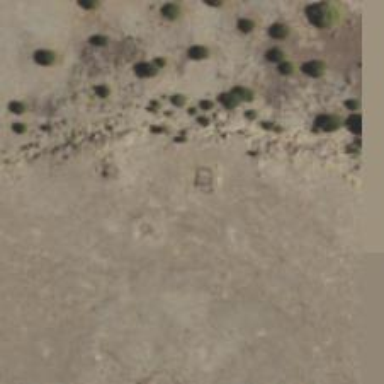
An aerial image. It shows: Archaeological site with historical significance.